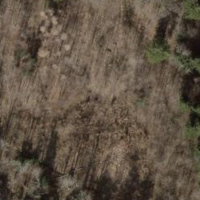
EUNIS habitat code: 41
Species observed at this site:
Fringilla coelebs
Turdus merula